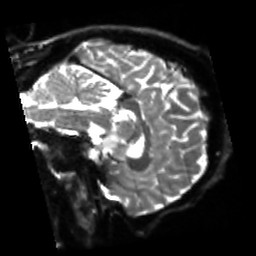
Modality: sbref
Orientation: sagittal
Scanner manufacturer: siemens
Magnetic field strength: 3 T
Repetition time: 4 s
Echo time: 0.0594 s